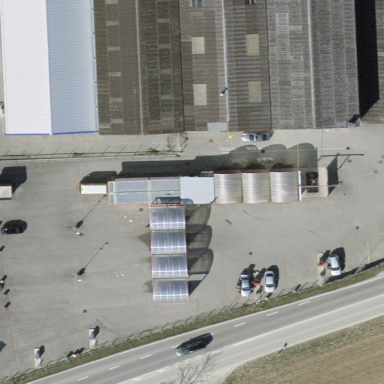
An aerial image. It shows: Car wash facility.